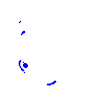
Particle: electron